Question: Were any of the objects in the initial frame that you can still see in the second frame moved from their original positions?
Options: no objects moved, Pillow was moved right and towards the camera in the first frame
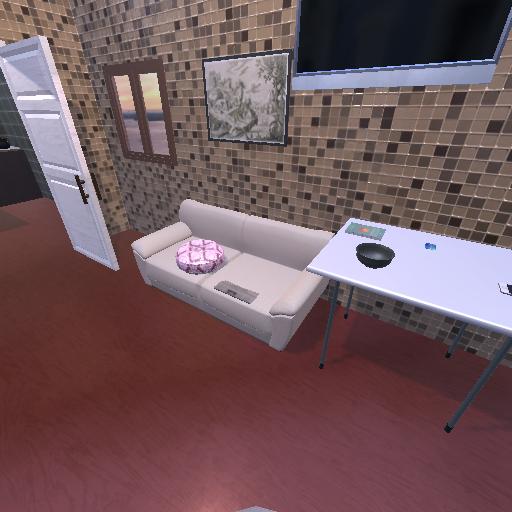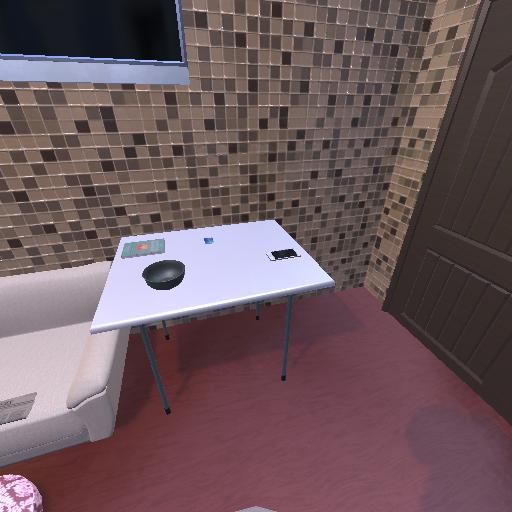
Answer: no objects moved